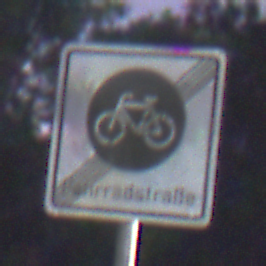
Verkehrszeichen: EndeFahrradstrasse
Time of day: Night
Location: Outdoor (Suburban)
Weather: PartlyCloudy
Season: NotSpecified
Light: Artificial